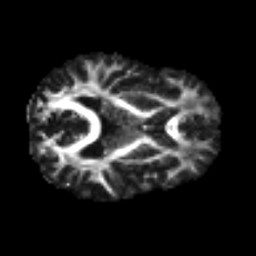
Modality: FA
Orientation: axial
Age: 37
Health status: ill
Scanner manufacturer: philips
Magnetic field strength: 3 T
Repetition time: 9 s
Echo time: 0.127 s